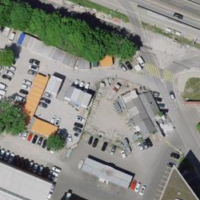
EUNIS habitat code: 57
Species observed at this site:
Dipsacus fullonum